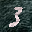
Label: 3